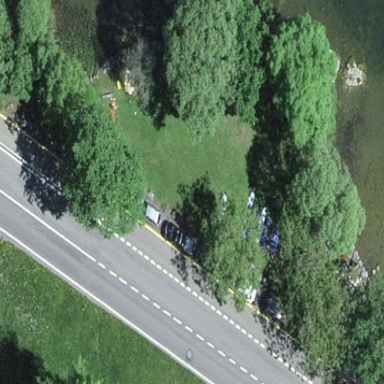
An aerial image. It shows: Lovely park for leisure and relaxation.